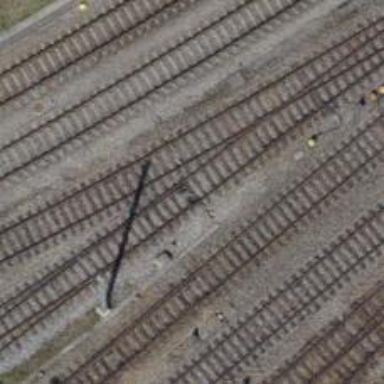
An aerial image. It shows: Railway switch.